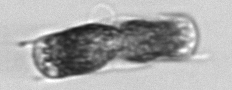
Label: Hemiaulus